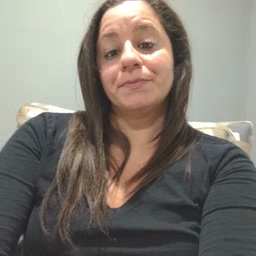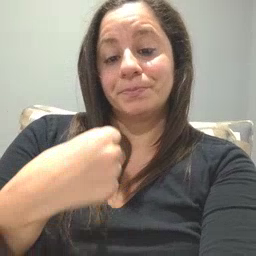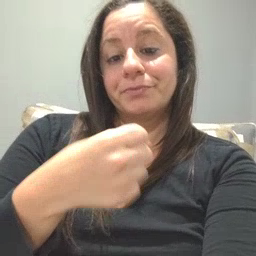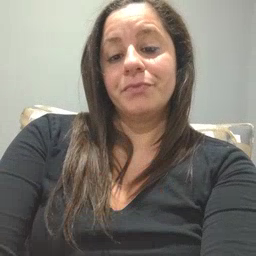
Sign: make